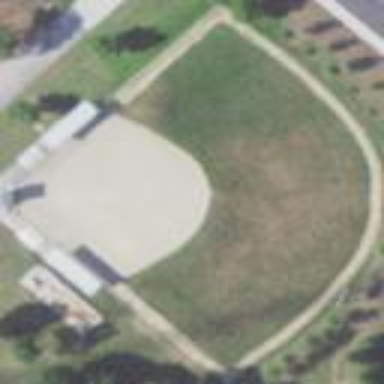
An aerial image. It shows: Softball pitch for leisure sports.